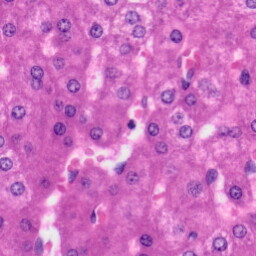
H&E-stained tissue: Liver